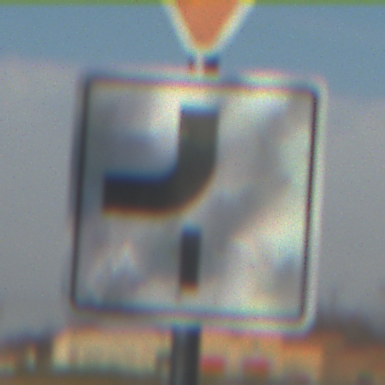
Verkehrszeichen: VerlaufVorfahrtsstrasse7
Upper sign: VorfahrtGewaehren
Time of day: MorningAfternoon
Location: Outdoor (Nature)
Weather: Clear
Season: NotSpecified
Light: Natural